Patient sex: M
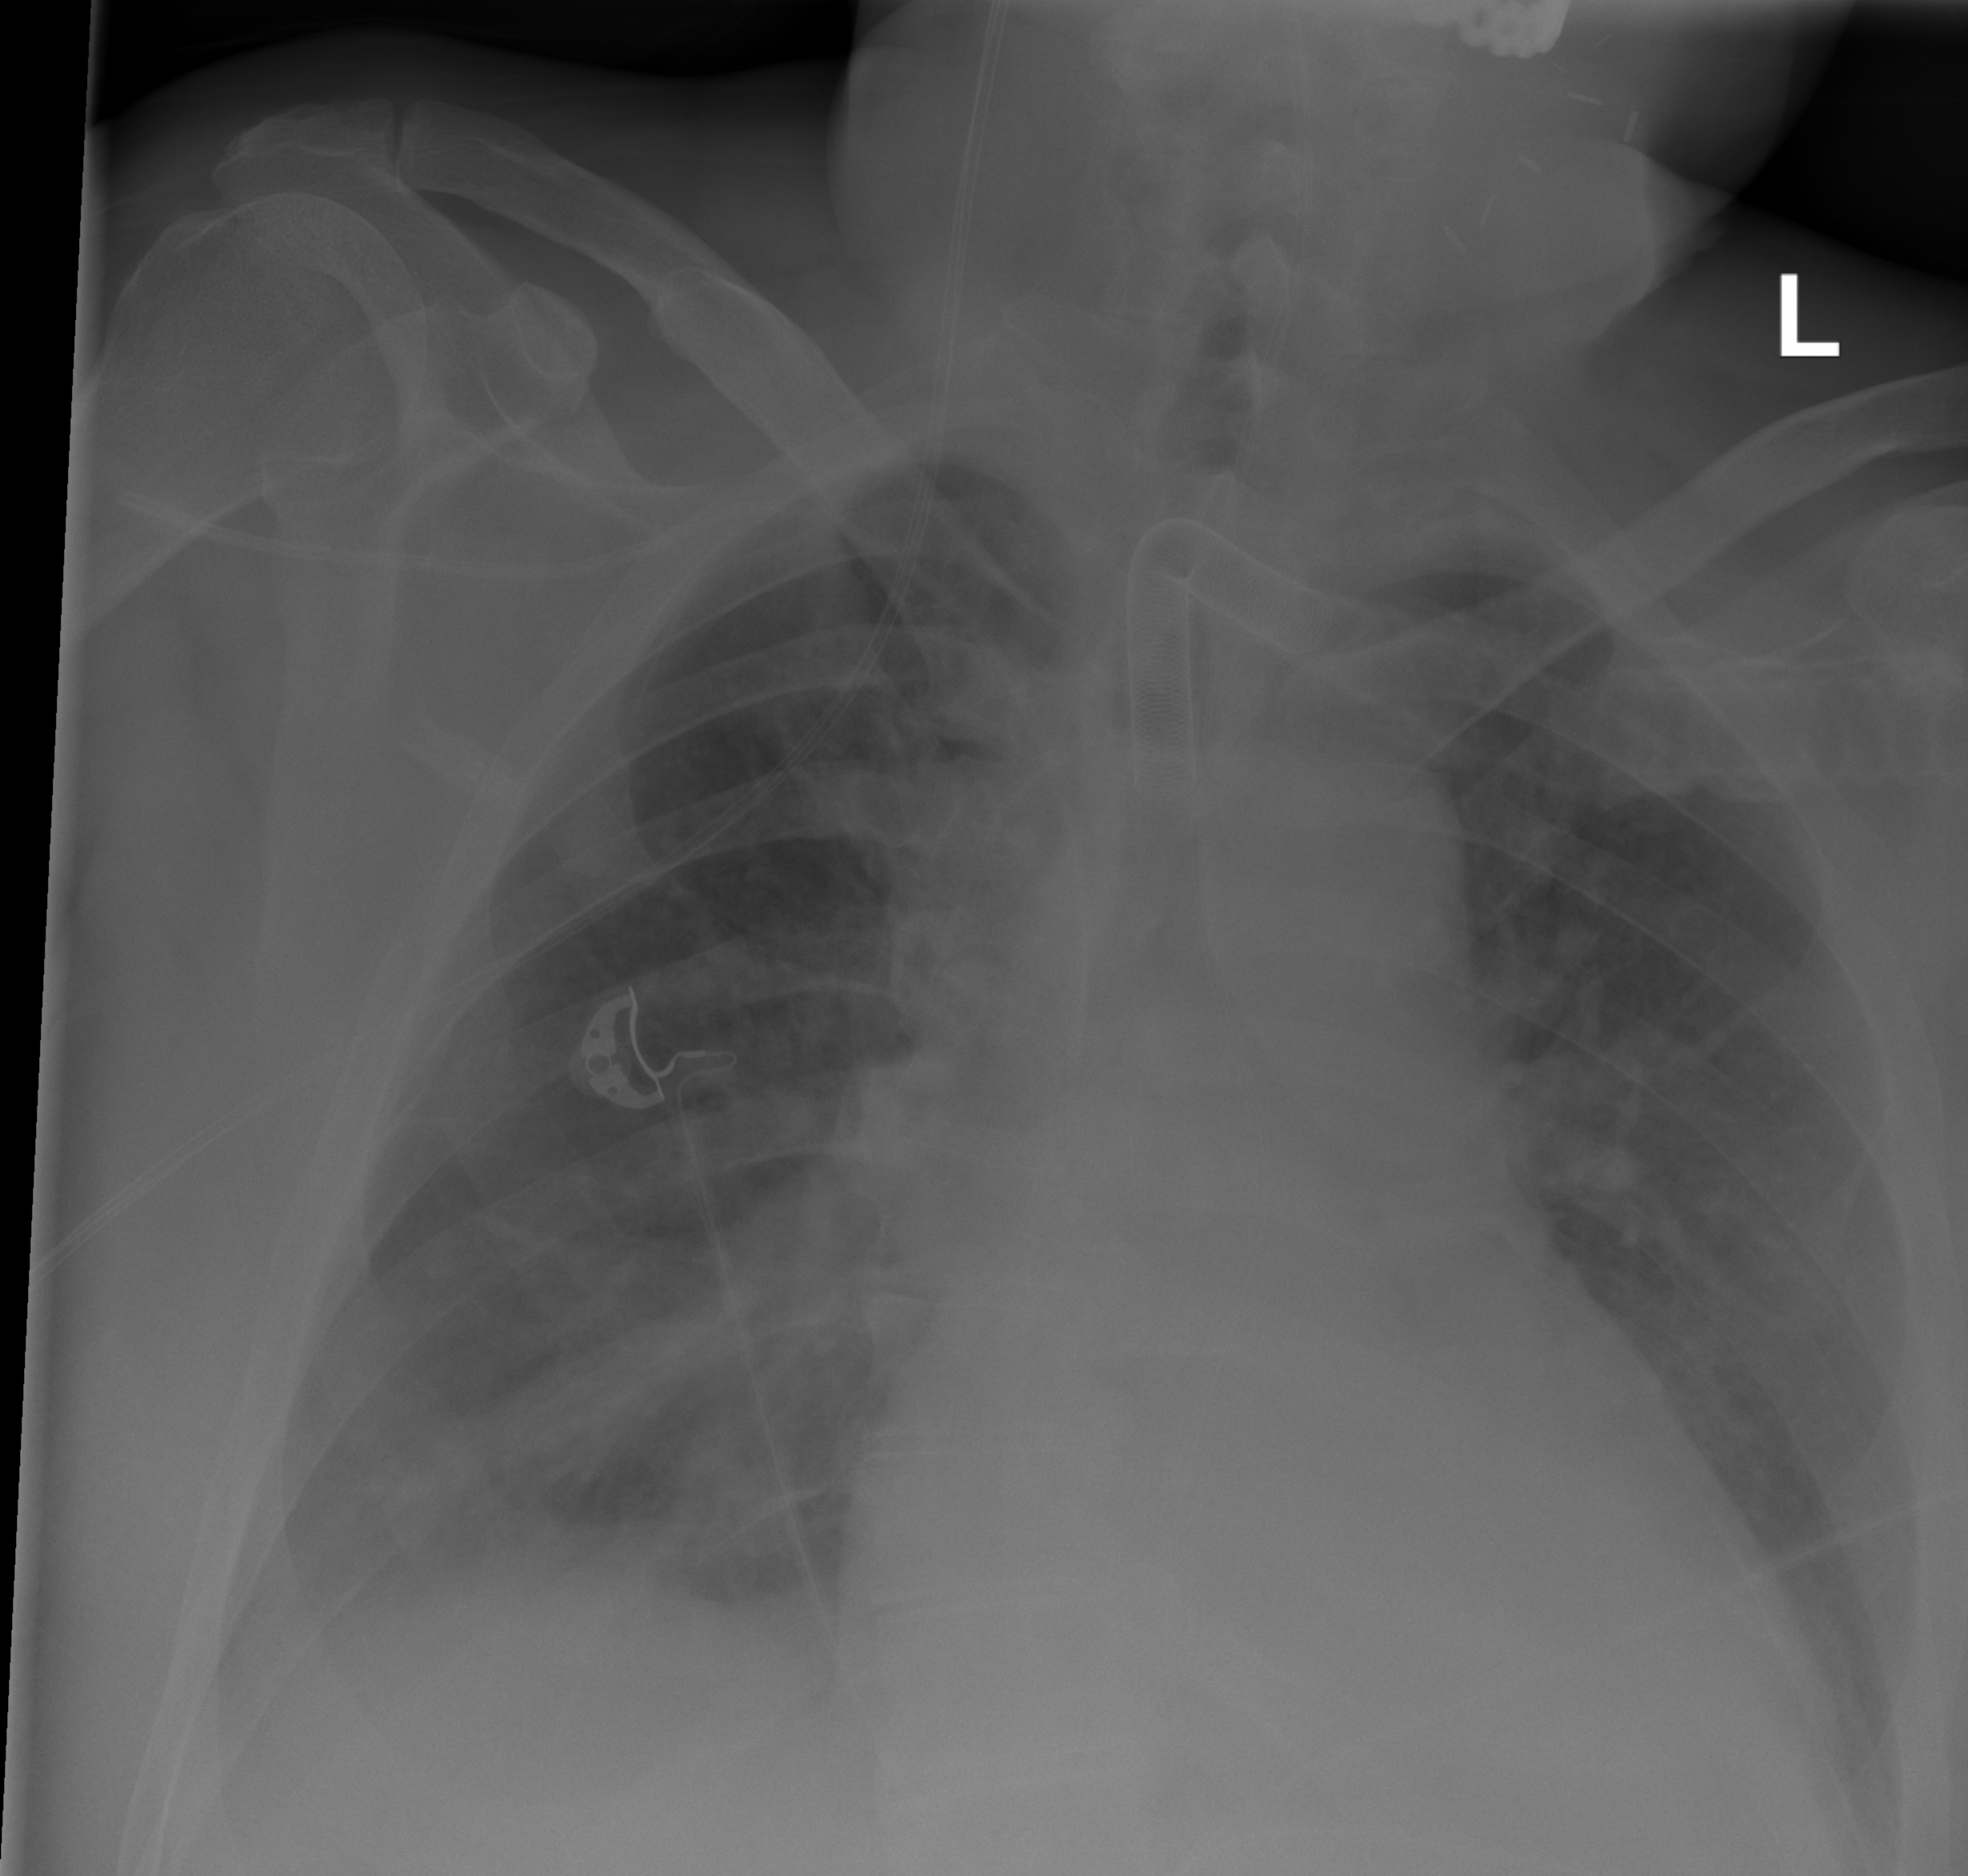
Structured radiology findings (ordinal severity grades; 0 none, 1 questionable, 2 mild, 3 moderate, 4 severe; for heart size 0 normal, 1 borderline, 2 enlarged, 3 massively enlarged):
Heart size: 2
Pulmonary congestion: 0
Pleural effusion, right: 2
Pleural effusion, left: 1
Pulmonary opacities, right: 2
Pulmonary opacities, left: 0
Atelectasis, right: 0
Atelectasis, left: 0